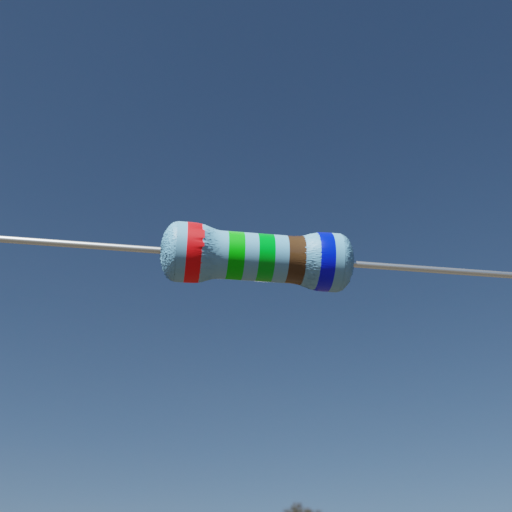
Resistor colour bands (in order): red, green, green, brown, blue